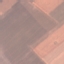
Label: AnnualCrop